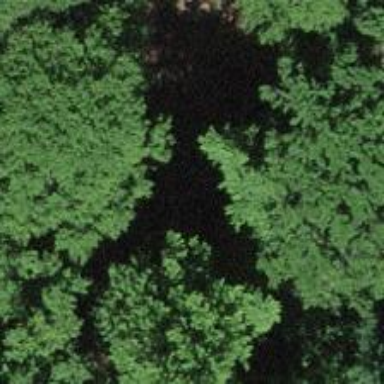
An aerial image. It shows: Path for forestry vehicles.